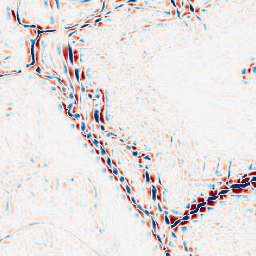
Category: wavelet
Decomposition family: wavelet_biorthogonal
Decomposition parameters: wavelet: bior2.4
level: 3
Upsampling method: sinc_blackman
Upsampling parameters: scale: 2
kernel_size: 16
Upsampling scale: 2